Question: I have a div inside other div. The second div is showend only with jquery function with hover.
But i'm having some issues with second div border. Isn't showing complete like the first div.

Here's my css.
First div:
'''
#featuresFirst #featuresLeft {
float: left;
width: 66%;
height: 100%;
background-color: yellow;
margin-right: 5px;
margin-left: 5px;
}
'''
The second div:
'''
.featuresInfo {
position: relative;
width: 100%;
height: 100%;
border: 2px solid #6000ff;
}
'''
<URL>
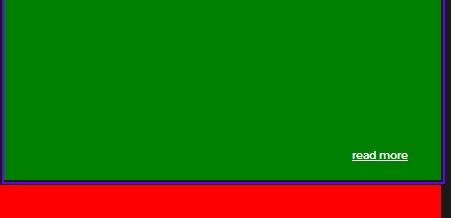
Answer: Add:
'''
box-sizing: border-box;
'''
To both #featuresFirst #featuresLeft and .featuresInfo.